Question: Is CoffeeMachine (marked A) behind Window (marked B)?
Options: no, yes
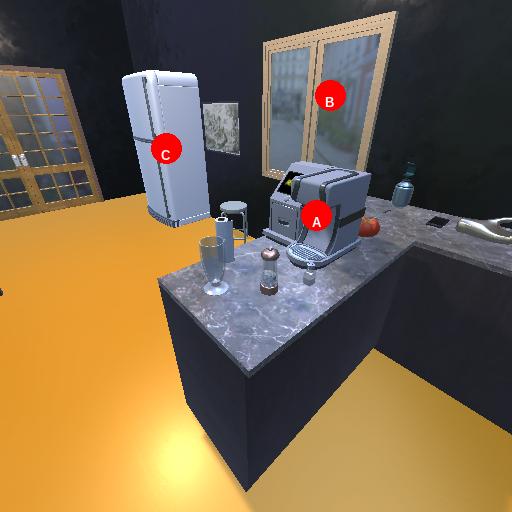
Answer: no